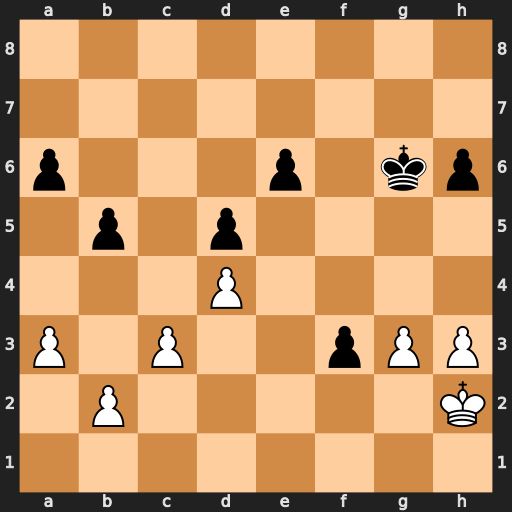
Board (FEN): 8/8/p3p1kp/1p1p4/3P4/P1P2pPP/1P5K/8
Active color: w
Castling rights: -
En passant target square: -
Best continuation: g4 f2 Kg2 f1=Q+ Kxf1